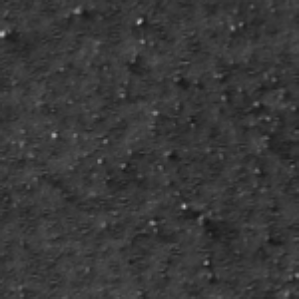
Label: frost